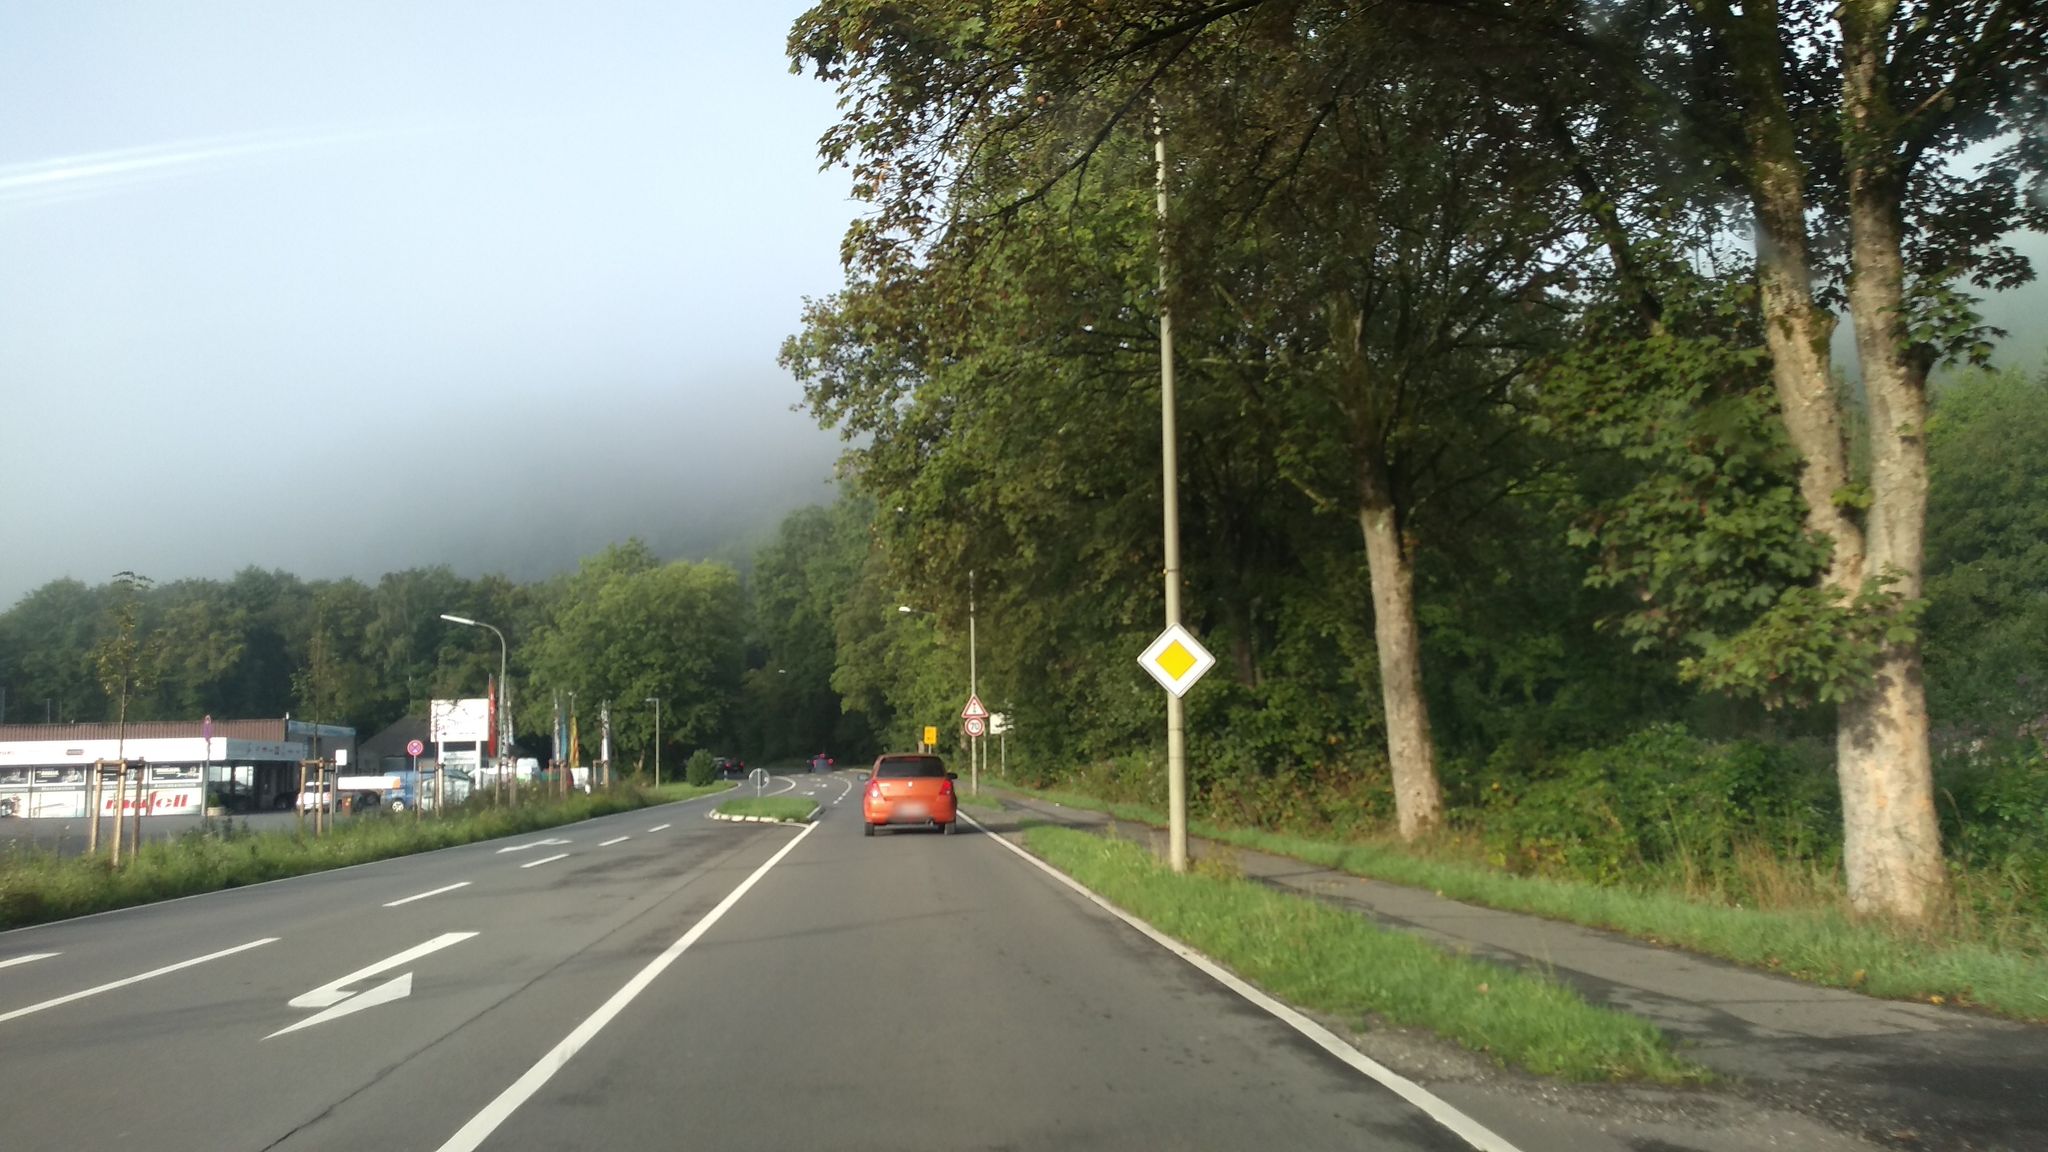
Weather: clear
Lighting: day
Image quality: good
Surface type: driving surface
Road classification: path
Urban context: suburban or peri-urban
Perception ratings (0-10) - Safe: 6.72, Lively: 1.44, Beautiful: 5.79, Boring: 5.5, Depressing: 7.76, Wealthy: 3.83